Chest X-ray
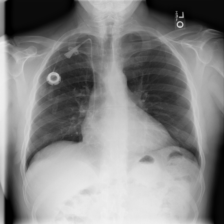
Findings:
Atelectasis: negative
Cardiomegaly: negative
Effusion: negative
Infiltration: negative
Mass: negative
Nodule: negative
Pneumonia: negative
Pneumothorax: negative
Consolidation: negative
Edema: negative
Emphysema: negative
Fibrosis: negative
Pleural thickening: negative
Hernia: negative